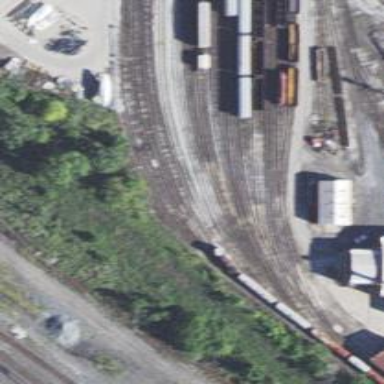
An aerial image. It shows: Railway yard in service.